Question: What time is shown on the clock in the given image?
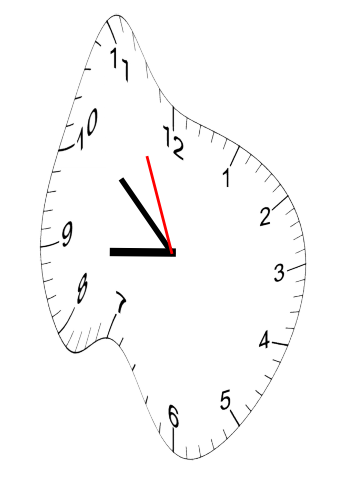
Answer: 08:51:56